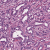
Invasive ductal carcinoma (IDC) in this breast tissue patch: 1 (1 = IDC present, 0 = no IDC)